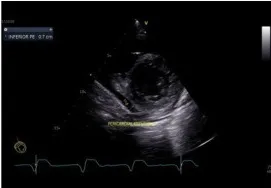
Inferior.
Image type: radiology (ultrasound)